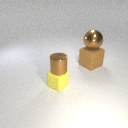
small yellow rubber cube in front of large brown rubber cube